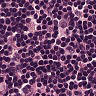
Metastatic tissue present: no